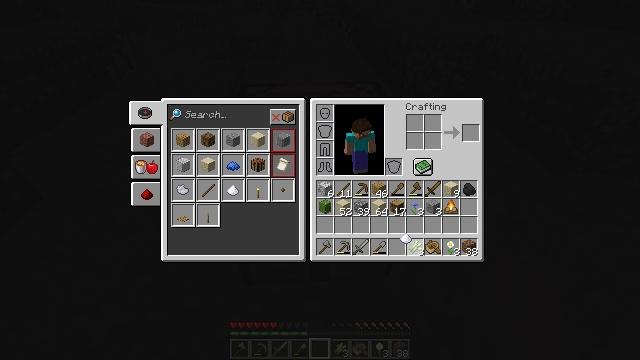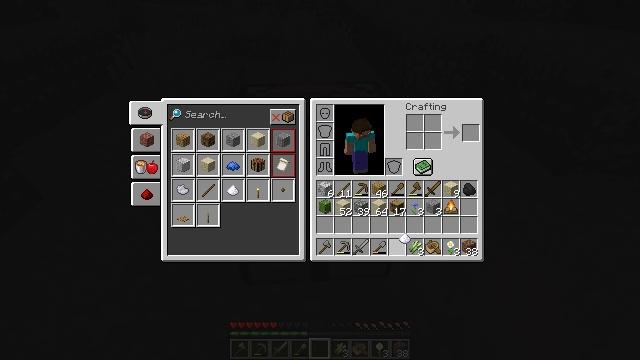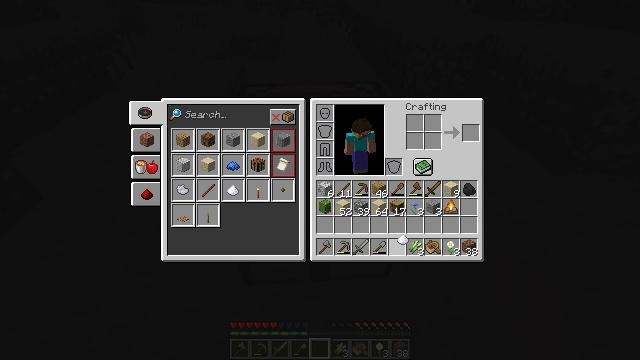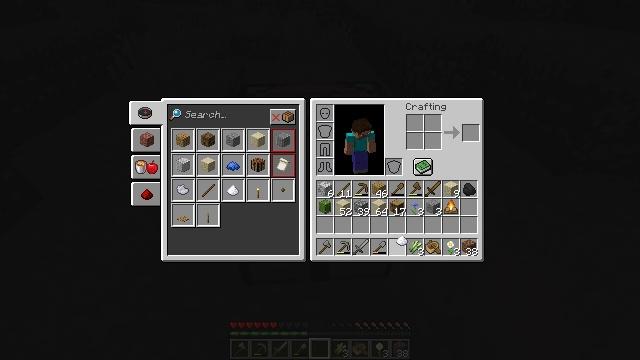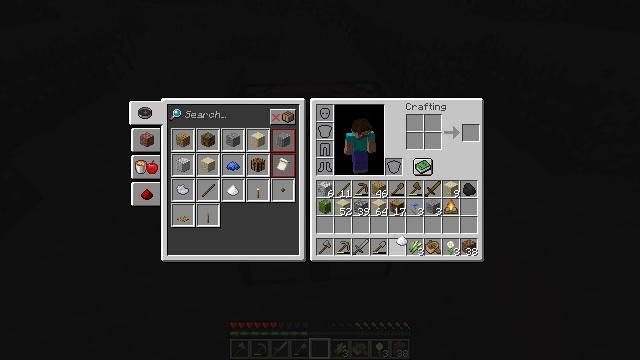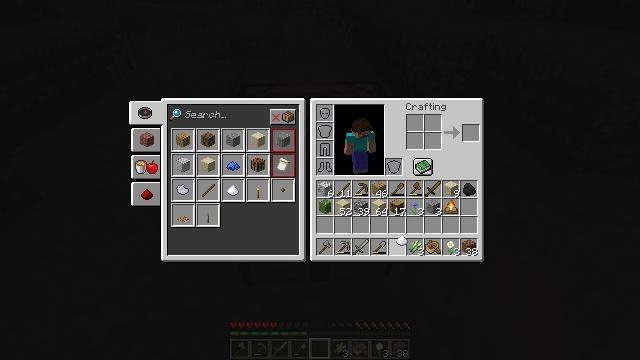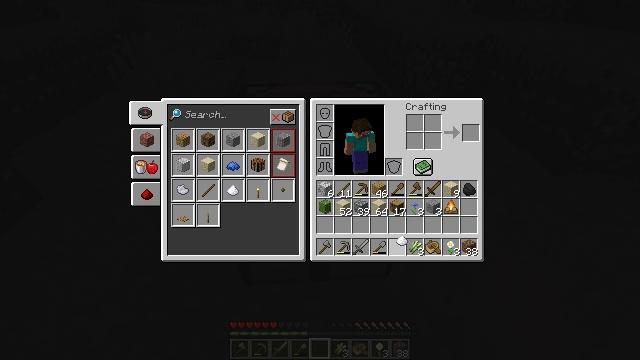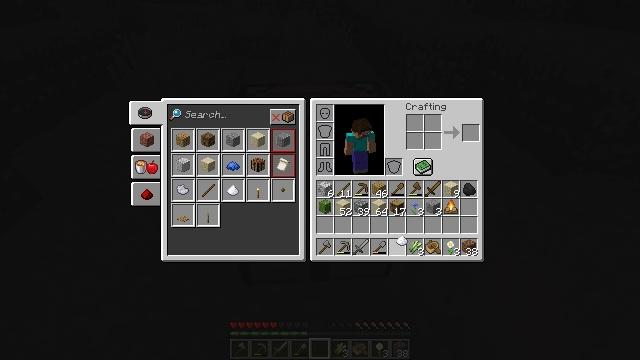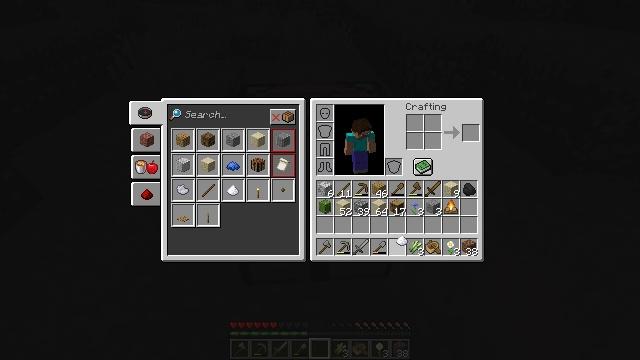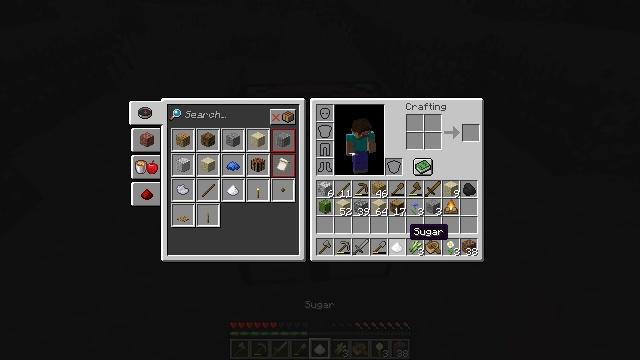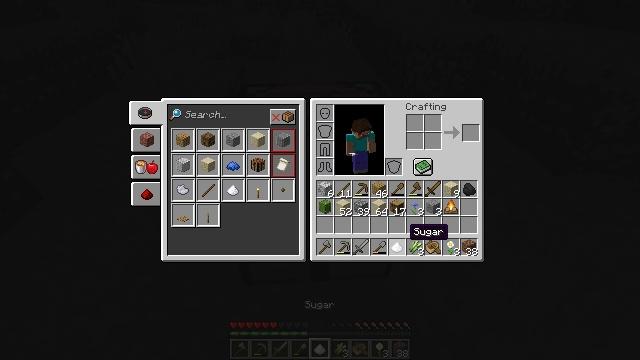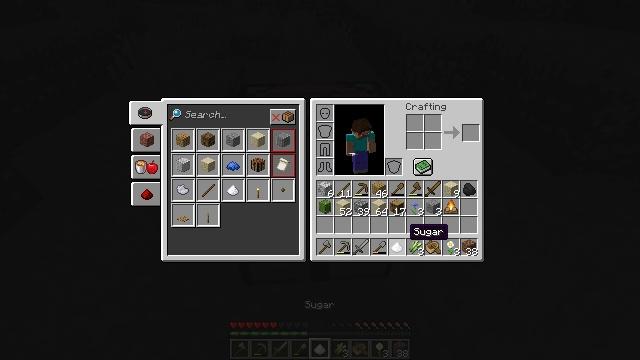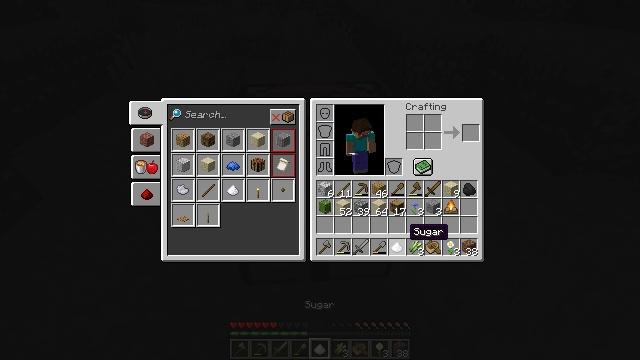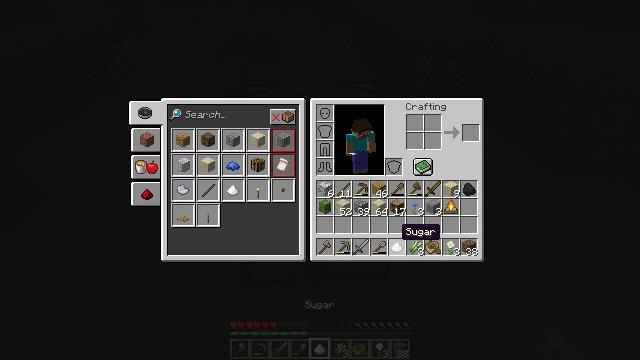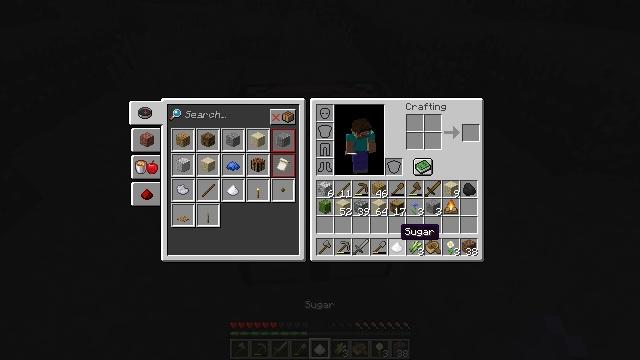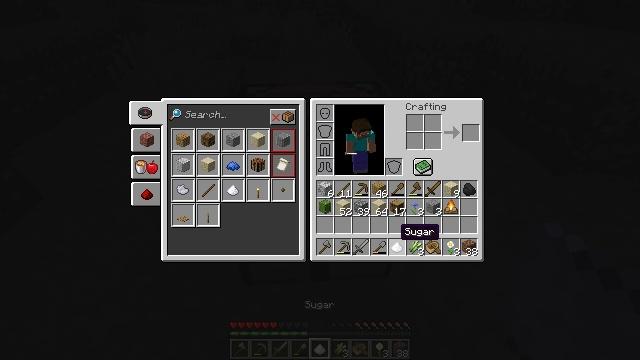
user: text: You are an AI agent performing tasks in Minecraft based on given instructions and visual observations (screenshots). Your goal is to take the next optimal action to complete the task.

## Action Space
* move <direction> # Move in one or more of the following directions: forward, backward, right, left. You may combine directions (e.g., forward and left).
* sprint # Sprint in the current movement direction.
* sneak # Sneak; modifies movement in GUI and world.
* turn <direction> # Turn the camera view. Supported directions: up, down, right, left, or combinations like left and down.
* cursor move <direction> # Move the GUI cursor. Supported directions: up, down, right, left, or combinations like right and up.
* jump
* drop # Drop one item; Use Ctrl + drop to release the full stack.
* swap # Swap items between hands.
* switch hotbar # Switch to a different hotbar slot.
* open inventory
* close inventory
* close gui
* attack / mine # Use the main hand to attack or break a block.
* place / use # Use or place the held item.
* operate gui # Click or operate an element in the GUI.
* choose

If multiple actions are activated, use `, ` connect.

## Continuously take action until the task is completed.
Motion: motion action
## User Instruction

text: Use the crafting table to craft sugar.
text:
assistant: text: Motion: no_op
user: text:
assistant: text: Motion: no_op
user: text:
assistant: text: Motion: no_op
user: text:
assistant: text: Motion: no_op
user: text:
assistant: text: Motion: no_op
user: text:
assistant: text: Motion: no_op
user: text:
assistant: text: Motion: operate gui
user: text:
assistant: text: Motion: operate gui
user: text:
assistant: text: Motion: no_op
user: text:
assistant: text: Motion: no_op
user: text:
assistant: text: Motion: no_op
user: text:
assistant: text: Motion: no_op
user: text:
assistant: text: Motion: cursor move left
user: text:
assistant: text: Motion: no_op
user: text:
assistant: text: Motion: no_op
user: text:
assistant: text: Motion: cursor move left
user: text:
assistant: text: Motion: cursor move left
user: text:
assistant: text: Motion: cursor move left and up
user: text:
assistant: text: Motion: cursor move left and up
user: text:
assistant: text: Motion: no_op
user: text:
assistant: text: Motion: no_op
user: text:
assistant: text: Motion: no_op
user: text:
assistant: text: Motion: cursor move left
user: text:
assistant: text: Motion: cursor move left
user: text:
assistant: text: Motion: no_op
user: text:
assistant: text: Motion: no_op
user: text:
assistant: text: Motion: cursor move left
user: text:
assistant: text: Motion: no_op
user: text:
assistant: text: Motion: no_op
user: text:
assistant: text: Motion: no_op